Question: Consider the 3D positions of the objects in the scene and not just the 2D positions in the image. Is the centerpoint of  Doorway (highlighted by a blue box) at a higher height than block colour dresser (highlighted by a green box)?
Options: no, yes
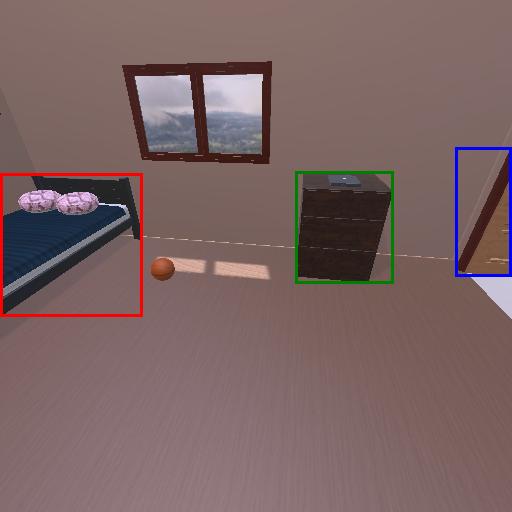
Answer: no